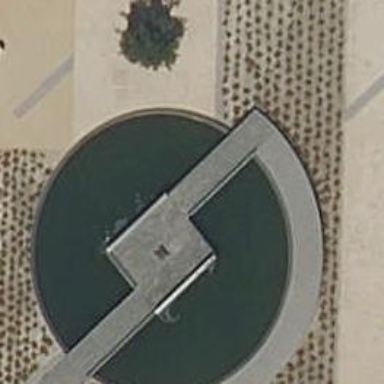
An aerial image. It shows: Beautiful fountain.